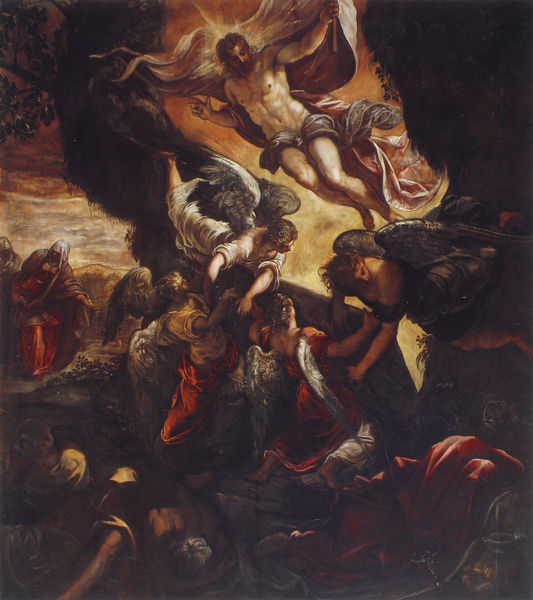
Titel: Wandgemälde in La Sala superiore
Künstler: Jacopo Tintoretto
Standort: Venedig, San Rocco (EU - I - Venetien)
Schlagwörter: baum, dunkel, flügel, gemälde, gott, himmel, schatten, umhang, frauen, gelb, braun, frau, hell, licht, rot, barock, federn, öl, stoff, fliegen, engel, fallen, raub, schwert, heiligenschein, christus, grab, jesus, verdammnis, erscheinung, jünger, petrus, auferstehung, retten, gemülde, m#nner